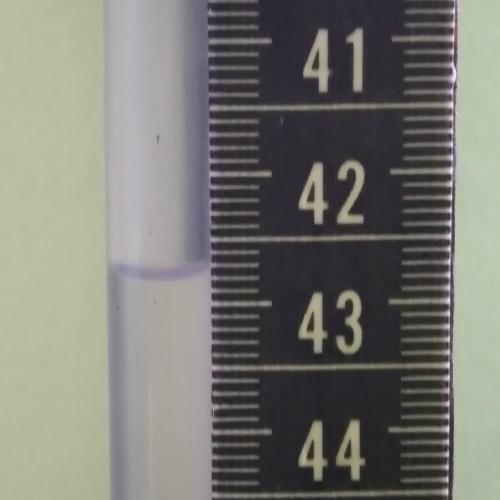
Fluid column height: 42.8 cm